Question: '''
<div class="spacer">
<h1>Finalizing Your Account </h1>
</div>
<div class="greycont60 greycont">
<div class="minispacer"><h5>Almost done! Just a few things left...</h5></div>
</div>
<div class="greycont40 greycont"></div>
<div style="clear:both;"></div>
'''
'''
.minispacer {
background: #d9d9d9;
height:30px;
width: 300px;
padding-left:10px;
}
.greycont60 {
width: 56%;
float: left;
}
.greycont40 {
width: 36%;
float: right;
}
.spacer {
height:56px;
background:url(../images/bg2.png) repeat;
padding:0 10px;
margin-top:20px;
margin-bottom:10px;
}
.spacer h1 {
font-size:22px;
padding-top:4px;
color:#727272;
}
.greycont {
background-color:#e8e8e8;
padding:15px;
margin-bottom:10px;
}
'''
Now here is how it turns out:

Why is their so much space about the MiniSpacer bar? I tried to add 1px of top padding and suddenly the bar was doing some crazy things...
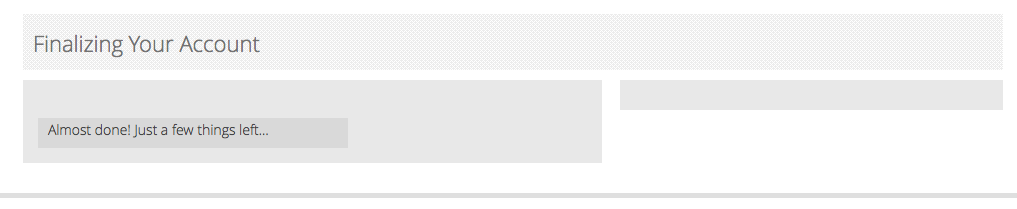
Answer: Try adding margin:0px; to your tag.
Heading tags get default top and bottom margins.
Thanks,
Aditya